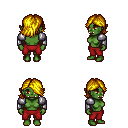
a pixel art fantasy rpg character, female body template, orc, green skin, steel arm armor, red pants, blonde swoop hairstyle, four views (front, back, left, right), 2x2 character sprite sheet, small pixel art, hard edges, no anti-aliasing